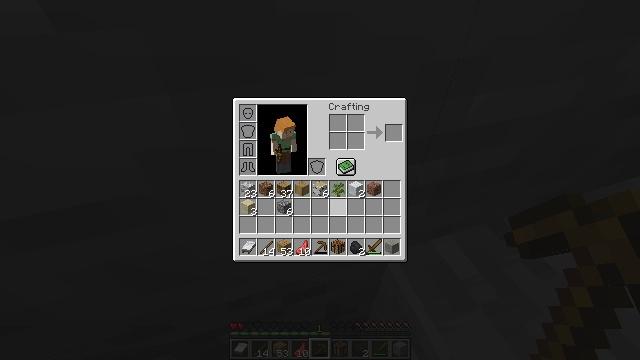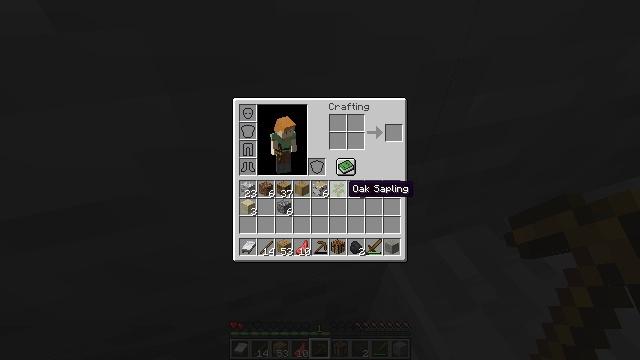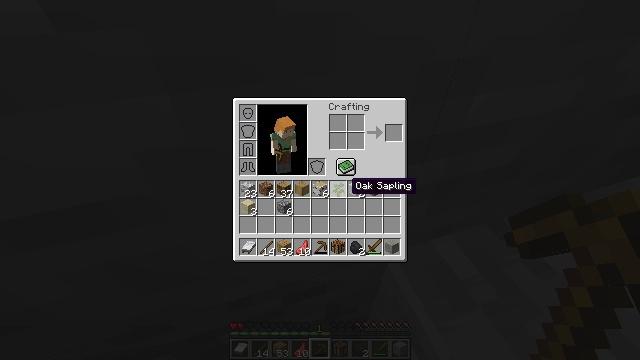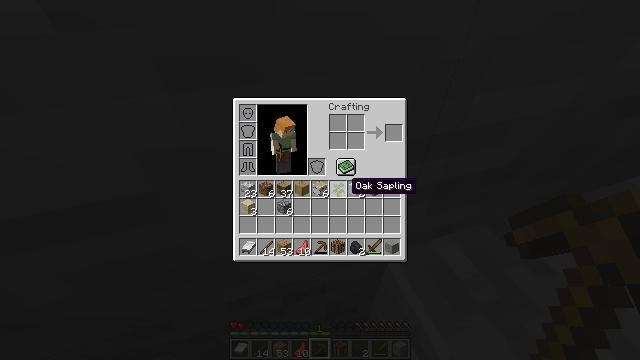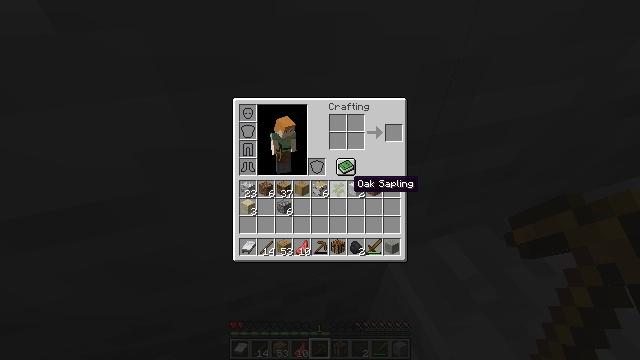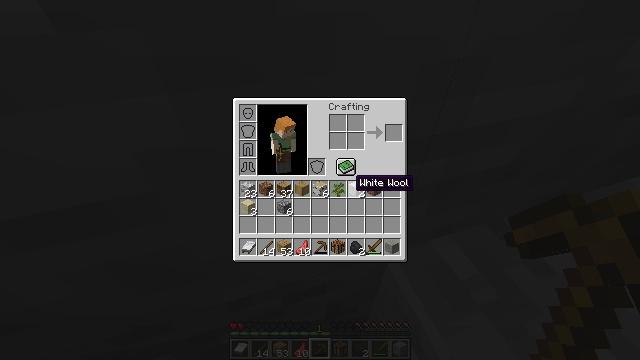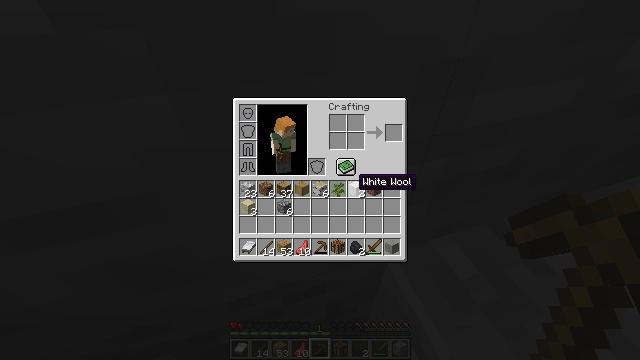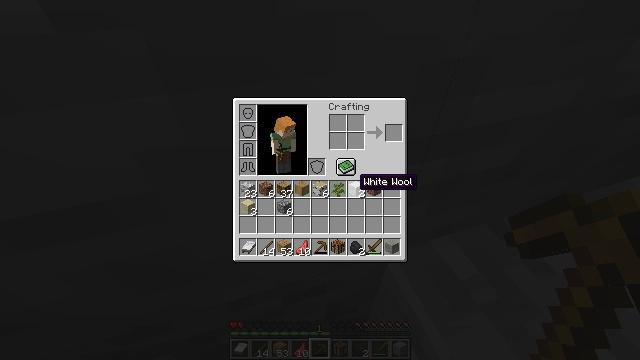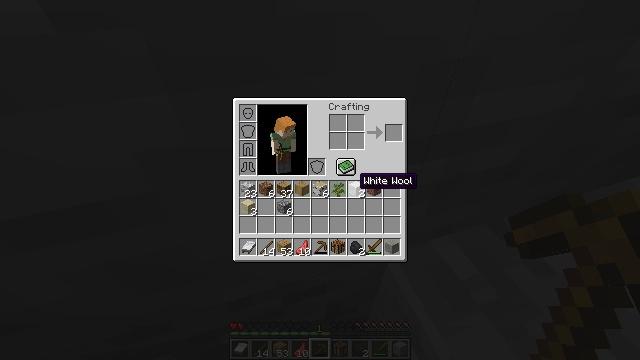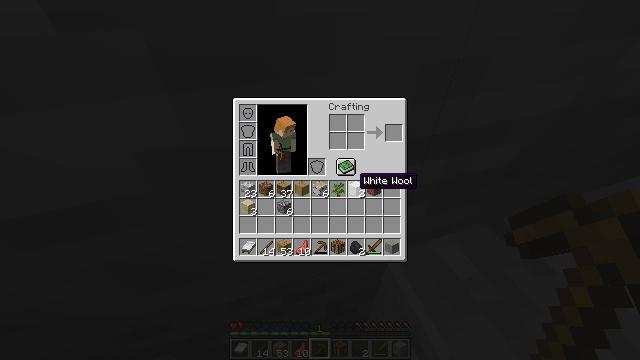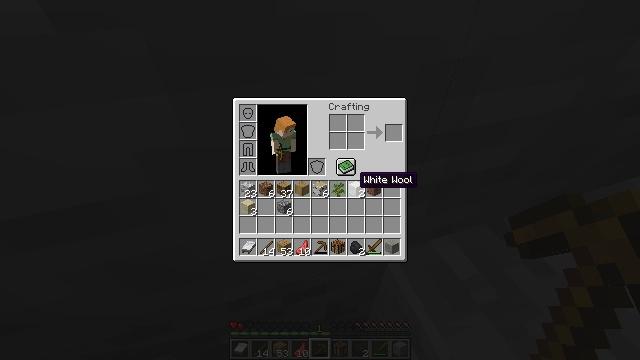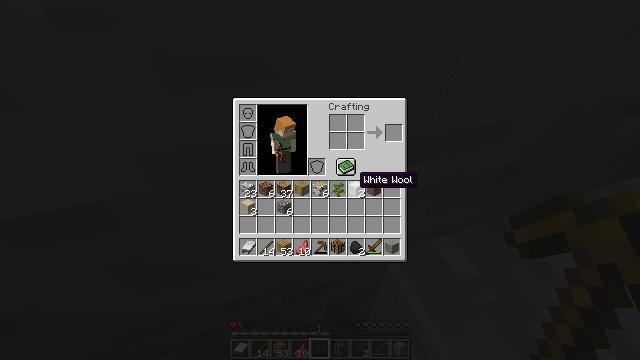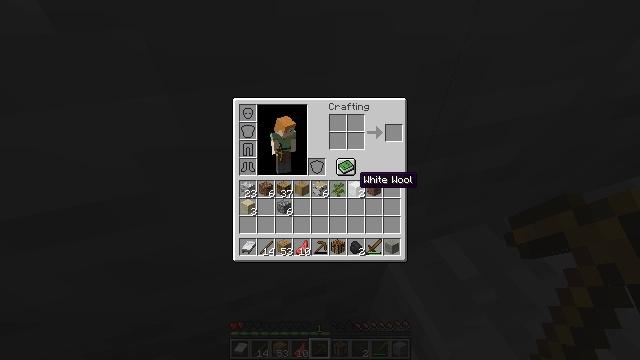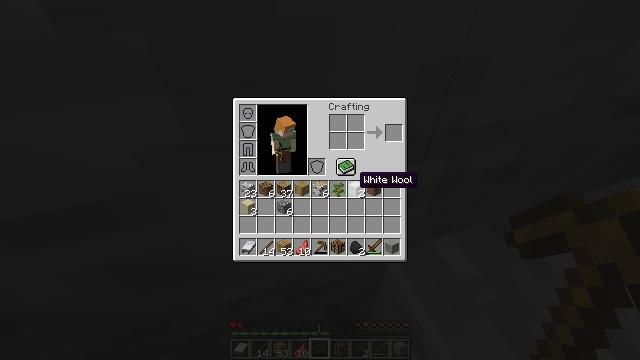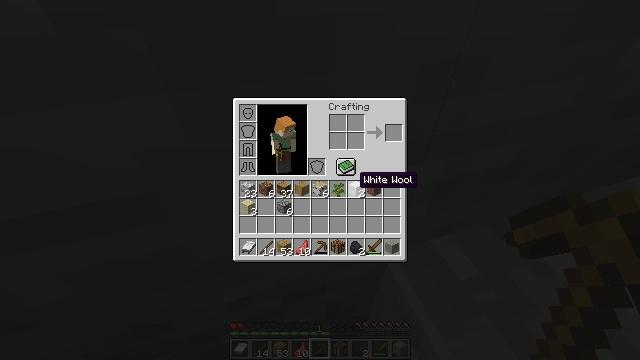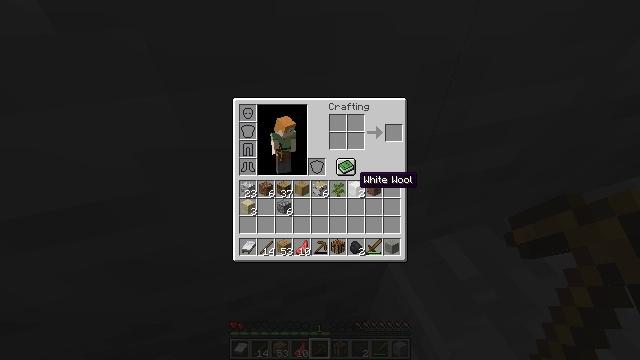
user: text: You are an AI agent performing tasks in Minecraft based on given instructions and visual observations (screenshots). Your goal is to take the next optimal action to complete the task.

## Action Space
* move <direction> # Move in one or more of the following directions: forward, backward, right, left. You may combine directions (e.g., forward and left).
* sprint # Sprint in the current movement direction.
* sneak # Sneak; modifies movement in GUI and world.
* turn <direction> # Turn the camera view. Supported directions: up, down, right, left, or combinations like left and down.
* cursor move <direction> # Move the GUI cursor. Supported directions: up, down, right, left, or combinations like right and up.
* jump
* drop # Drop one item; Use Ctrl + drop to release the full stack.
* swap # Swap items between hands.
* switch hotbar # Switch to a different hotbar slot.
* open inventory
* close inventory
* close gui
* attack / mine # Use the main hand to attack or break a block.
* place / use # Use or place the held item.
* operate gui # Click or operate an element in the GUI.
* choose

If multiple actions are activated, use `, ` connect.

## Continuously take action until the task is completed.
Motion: motion action
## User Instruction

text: Excavate some diorite.
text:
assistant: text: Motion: no_op
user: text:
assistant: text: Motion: no_op
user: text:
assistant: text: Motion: no_op
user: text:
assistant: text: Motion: no_op
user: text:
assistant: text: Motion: no_op
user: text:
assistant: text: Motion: no_op
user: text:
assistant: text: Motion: no_op
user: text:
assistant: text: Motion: no_op
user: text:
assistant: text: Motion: no_op
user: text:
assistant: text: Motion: no_op
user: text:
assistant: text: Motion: no_op
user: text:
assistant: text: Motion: no_op
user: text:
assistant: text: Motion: no_op
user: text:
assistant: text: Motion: no_op
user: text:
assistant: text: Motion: no_op
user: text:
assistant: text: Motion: no_op
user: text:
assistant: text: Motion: no_op
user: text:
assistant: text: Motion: no_op
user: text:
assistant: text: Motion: cursor move left
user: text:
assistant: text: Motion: cursor move left
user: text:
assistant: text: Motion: cursor move left
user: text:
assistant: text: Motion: cursor move left
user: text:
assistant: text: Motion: no_op
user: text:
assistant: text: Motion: no_op
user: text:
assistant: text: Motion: no_op
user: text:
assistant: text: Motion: no_op
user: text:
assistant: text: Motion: no_op
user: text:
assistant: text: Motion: no_op
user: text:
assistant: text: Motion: no_op
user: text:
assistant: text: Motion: no_op